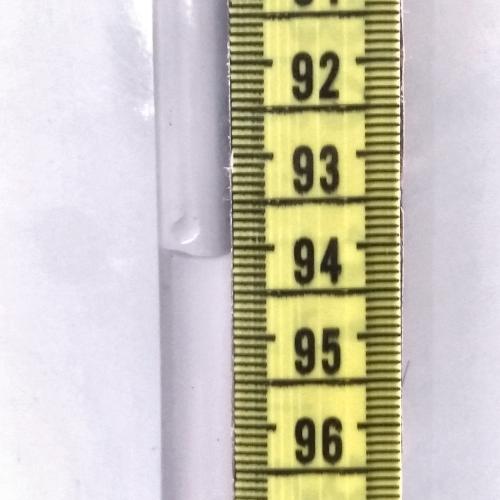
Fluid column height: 94.1 cm